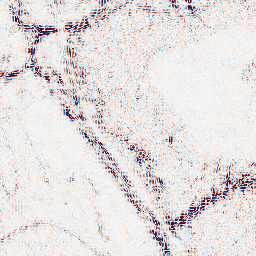
Category: wavelet
Decomposition family: wavelet_biorthogonal
Decomposition parameters: wavelet: bior5.5
level: 2
Upsampling method: bspline
Upsampling parameters: scale: 8
Upsampling scale: 8